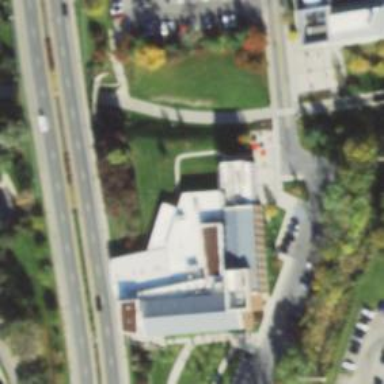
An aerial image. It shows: University building.